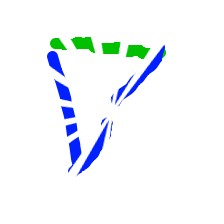
Shape: triangle